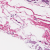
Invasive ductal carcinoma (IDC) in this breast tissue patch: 0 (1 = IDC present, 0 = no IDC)